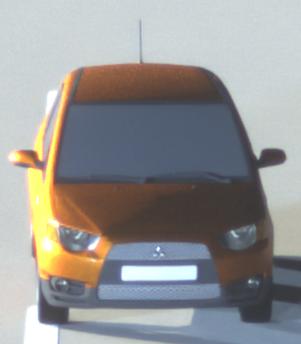
Make: Mitsubishi
Model: Colt 1.1
Detailed model: Colt (VI)
Model produced from: 2008/11
Model produced until: 2010/10
Doors: 3
Color: orange
Road condition: dry road
Daytime: night
Contrast: high contrast